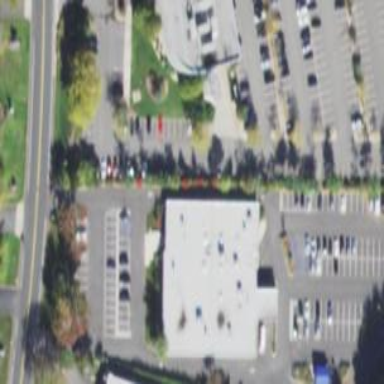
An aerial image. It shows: Commercial building.